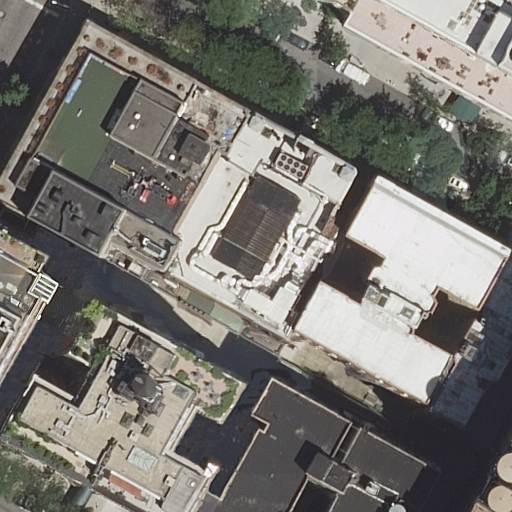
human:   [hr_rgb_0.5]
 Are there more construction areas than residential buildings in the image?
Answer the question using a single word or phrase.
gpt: no

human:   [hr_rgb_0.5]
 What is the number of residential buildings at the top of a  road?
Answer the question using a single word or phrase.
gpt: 0

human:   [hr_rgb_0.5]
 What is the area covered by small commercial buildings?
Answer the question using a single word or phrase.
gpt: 0m2

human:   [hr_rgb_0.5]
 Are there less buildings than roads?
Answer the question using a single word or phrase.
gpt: no

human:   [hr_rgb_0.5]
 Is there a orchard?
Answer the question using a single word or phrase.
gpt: no

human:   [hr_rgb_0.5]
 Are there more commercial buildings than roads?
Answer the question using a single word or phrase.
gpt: no

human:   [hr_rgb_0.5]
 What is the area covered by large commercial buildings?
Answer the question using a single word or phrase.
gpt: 0m2

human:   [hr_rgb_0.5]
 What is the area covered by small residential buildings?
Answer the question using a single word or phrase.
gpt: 56m2

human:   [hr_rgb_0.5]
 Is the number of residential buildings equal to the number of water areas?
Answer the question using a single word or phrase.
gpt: no

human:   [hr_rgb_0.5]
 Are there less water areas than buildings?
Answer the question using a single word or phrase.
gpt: yes

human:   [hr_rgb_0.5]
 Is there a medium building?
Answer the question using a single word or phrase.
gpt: yes

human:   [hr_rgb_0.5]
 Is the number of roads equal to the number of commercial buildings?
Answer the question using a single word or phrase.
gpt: no

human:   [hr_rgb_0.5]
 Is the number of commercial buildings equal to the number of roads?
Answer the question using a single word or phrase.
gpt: no

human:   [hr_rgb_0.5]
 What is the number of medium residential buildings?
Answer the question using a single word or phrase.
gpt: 2

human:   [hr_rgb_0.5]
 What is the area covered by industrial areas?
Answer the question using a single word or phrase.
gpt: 0m2

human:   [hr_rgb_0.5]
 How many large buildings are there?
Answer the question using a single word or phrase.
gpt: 5

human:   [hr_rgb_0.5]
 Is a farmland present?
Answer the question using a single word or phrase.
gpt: no

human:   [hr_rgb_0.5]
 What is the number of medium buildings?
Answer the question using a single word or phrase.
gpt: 2

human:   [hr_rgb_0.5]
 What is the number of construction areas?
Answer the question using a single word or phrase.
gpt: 0

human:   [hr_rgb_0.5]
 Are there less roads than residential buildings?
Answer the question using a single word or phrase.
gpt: yes

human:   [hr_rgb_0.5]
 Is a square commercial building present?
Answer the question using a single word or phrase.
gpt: no

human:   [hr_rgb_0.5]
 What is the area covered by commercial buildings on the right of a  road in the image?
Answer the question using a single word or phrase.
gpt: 0m2

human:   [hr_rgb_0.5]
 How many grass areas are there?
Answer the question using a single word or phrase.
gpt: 0

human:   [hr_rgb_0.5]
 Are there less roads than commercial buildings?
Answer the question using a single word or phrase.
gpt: no

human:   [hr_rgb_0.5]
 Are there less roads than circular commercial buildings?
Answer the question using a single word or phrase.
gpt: no

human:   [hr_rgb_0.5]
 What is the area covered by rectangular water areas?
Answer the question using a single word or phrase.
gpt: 0m2

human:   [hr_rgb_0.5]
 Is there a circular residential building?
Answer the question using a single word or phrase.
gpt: no

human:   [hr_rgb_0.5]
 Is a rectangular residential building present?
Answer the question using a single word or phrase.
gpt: yes

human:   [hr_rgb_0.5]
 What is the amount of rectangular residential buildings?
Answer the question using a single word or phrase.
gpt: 5

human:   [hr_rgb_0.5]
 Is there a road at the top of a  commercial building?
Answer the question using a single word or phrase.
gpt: no

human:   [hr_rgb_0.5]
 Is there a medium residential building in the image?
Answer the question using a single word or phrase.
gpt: yes

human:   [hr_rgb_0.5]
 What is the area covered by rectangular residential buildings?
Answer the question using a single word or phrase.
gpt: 1057m2

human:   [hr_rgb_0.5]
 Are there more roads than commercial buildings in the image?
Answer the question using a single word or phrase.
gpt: yes

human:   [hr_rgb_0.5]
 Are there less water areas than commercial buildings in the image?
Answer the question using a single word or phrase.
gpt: no

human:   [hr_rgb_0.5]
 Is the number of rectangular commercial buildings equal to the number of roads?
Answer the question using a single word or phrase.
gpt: no

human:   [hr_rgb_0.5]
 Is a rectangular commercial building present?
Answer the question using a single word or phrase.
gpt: no